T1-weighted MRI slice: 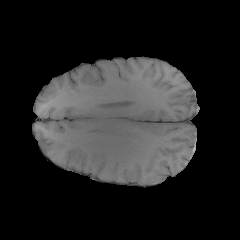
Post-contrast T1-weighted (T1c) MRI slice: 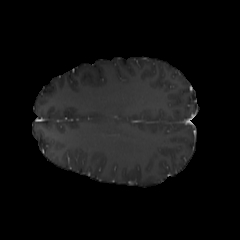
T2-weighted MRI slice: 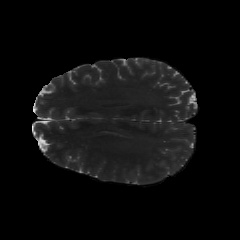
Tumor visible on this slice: no